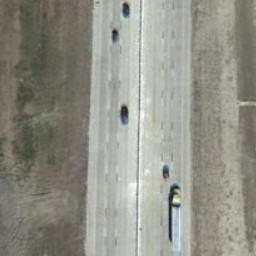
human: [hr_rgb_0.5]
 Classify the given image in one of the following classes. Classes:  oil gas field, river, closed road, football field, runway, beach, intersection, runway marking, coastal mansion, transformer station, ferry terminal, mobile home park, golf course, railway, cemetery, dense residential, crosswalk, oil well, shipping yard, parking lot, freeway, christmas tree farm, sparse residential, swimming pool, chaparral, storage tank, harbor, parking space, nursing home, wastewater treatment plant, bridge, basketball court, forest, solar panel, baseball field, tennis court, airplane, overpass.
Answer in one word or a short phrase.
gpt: freeway